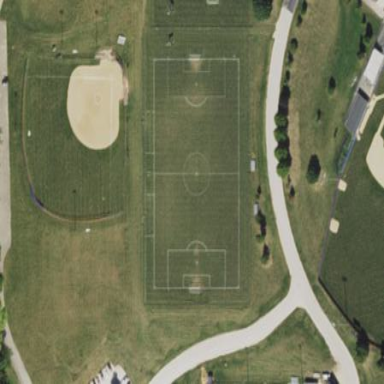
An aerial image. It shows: Soccer pitch for outdoor sports and leisure activities.